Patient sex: F
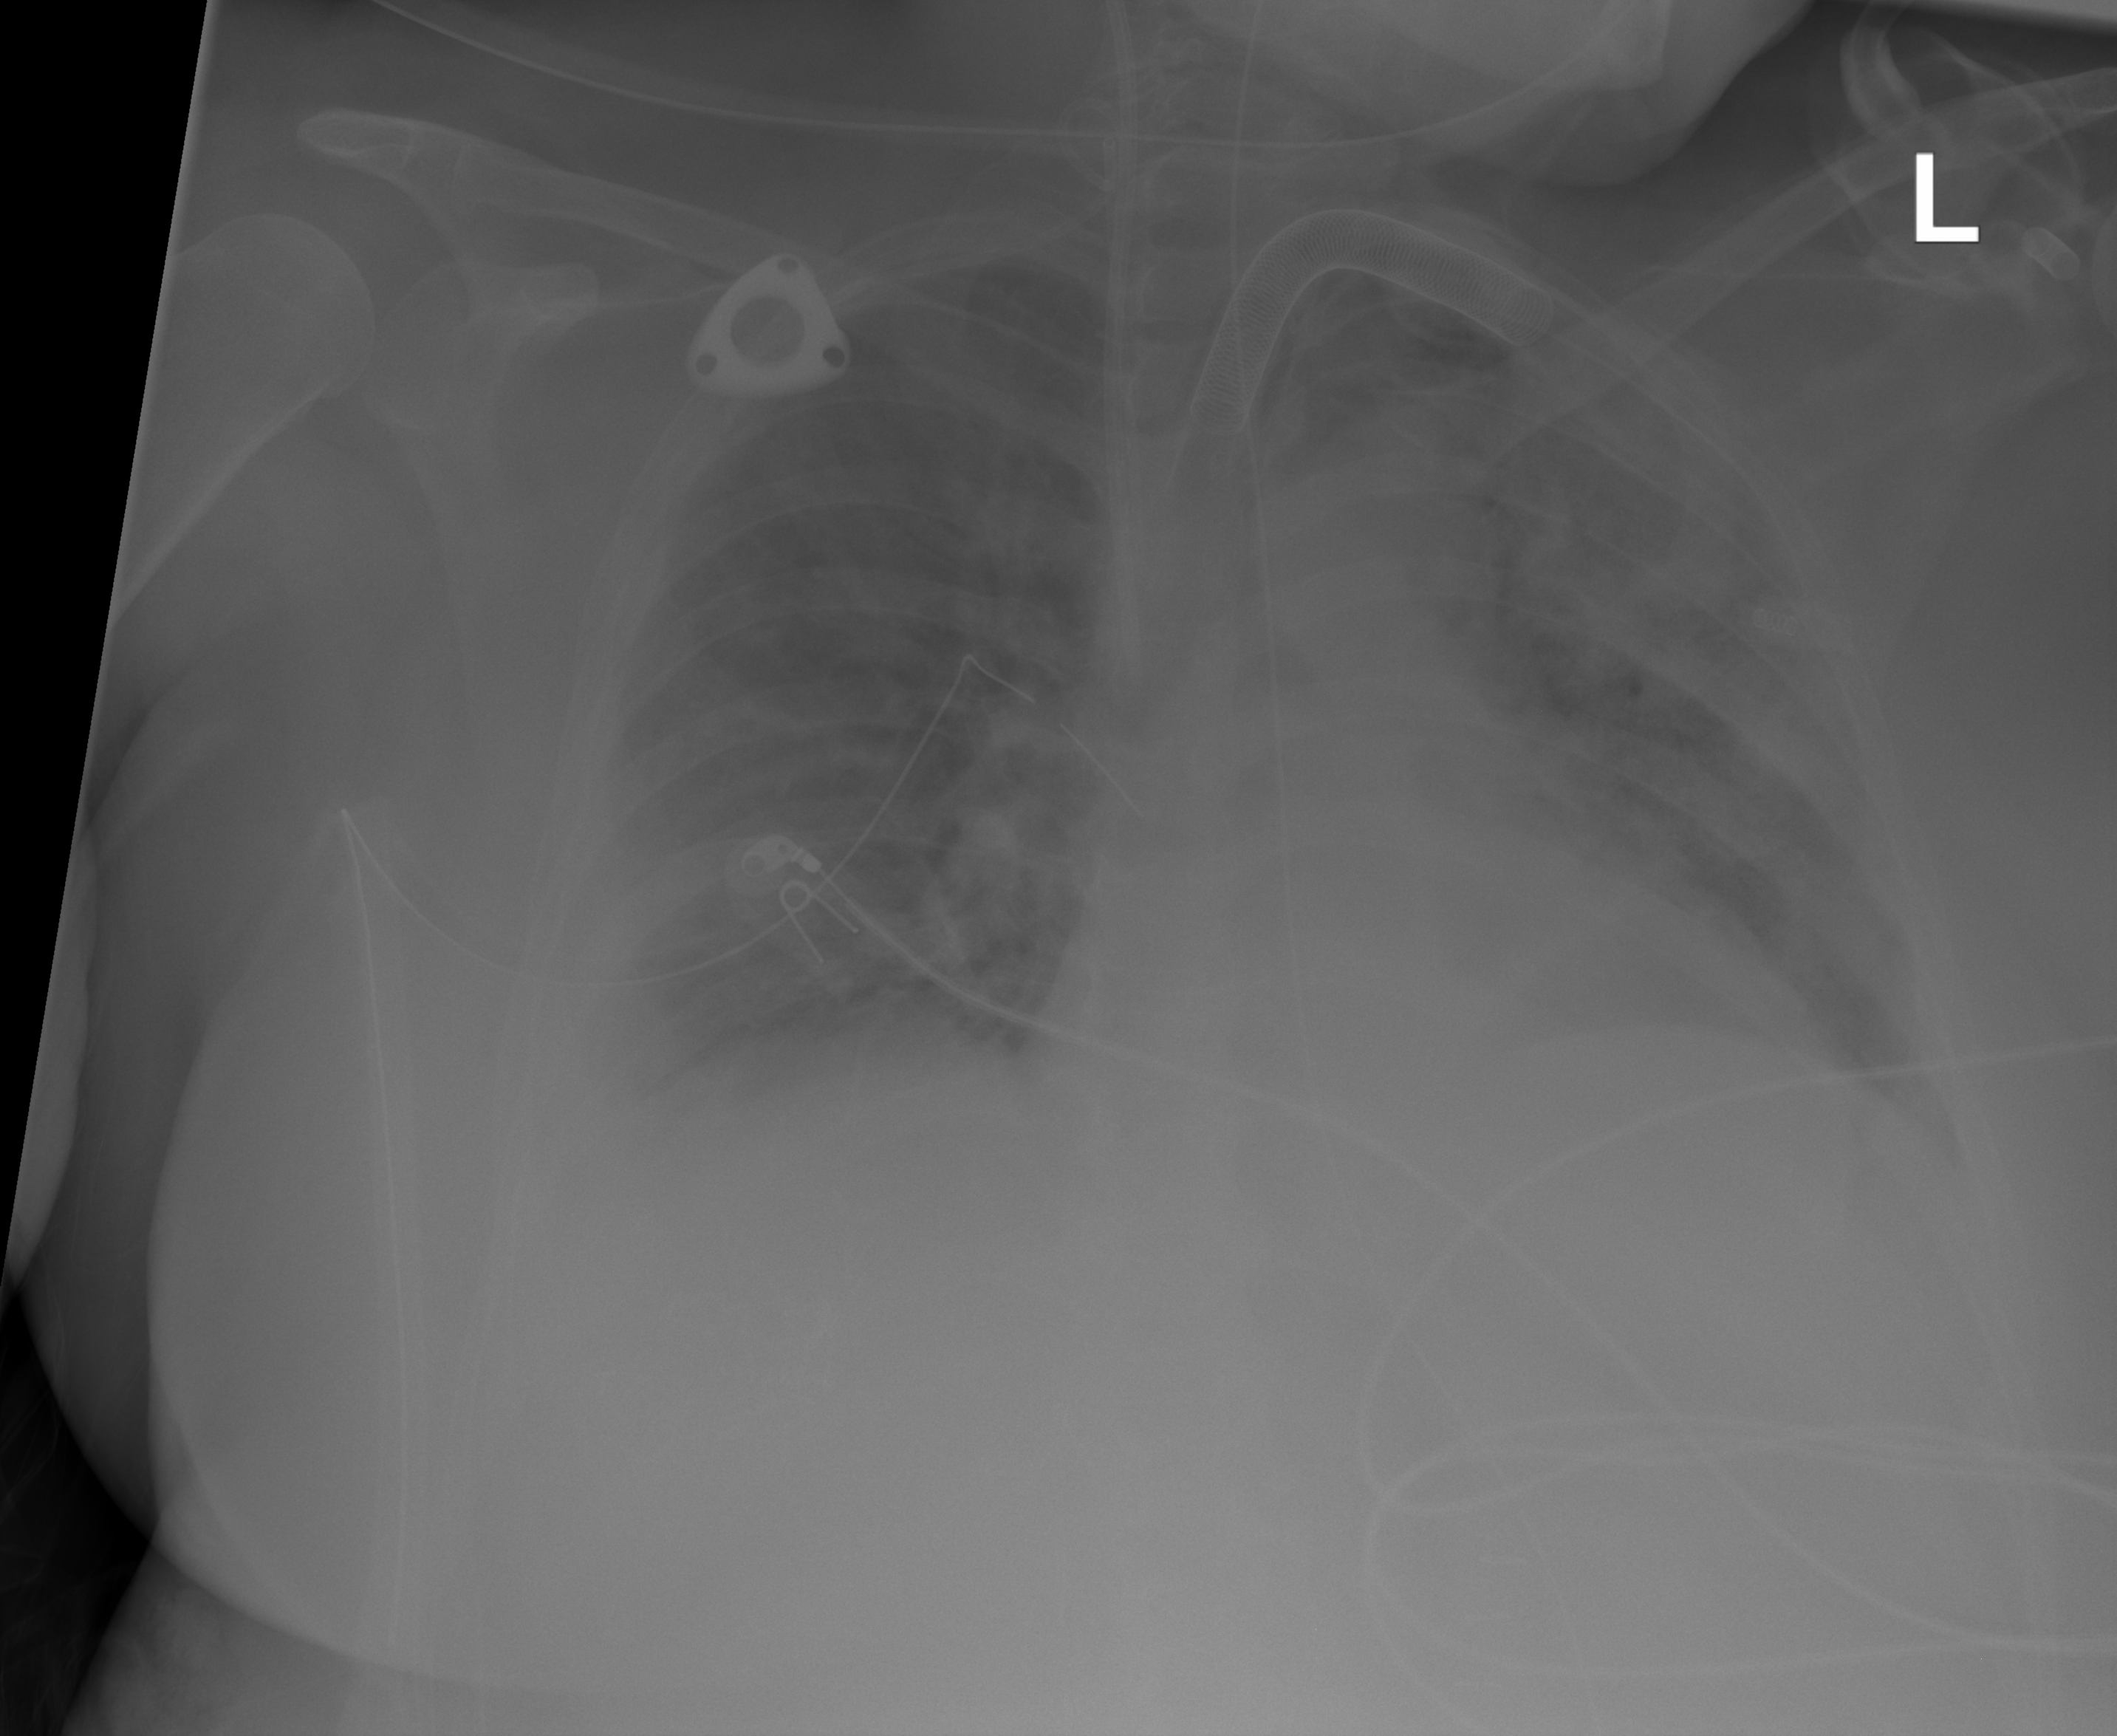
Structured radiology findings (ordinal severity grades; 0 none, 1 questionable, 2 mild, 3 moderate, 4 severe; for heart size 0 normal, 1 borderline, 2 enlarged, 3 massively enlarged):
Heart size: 2
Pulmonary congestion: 2
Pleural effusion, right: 2
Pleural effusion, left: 1
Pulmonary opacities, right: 1
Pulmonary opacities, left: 3
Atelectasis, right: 2
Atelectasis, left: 3